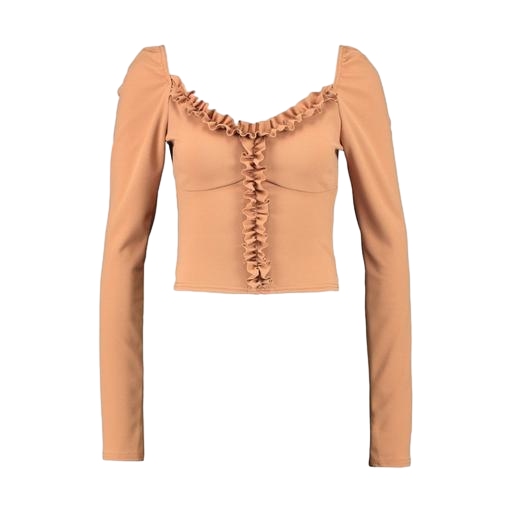
beige ruffle-trimmed top, beige crop top, brown femme long-sleeve top, white background